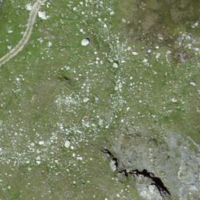
EUNIS habitat code: 31
Species observed at this site:
Silene acaulis